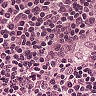
Metastatic tissue present: no